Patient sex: M
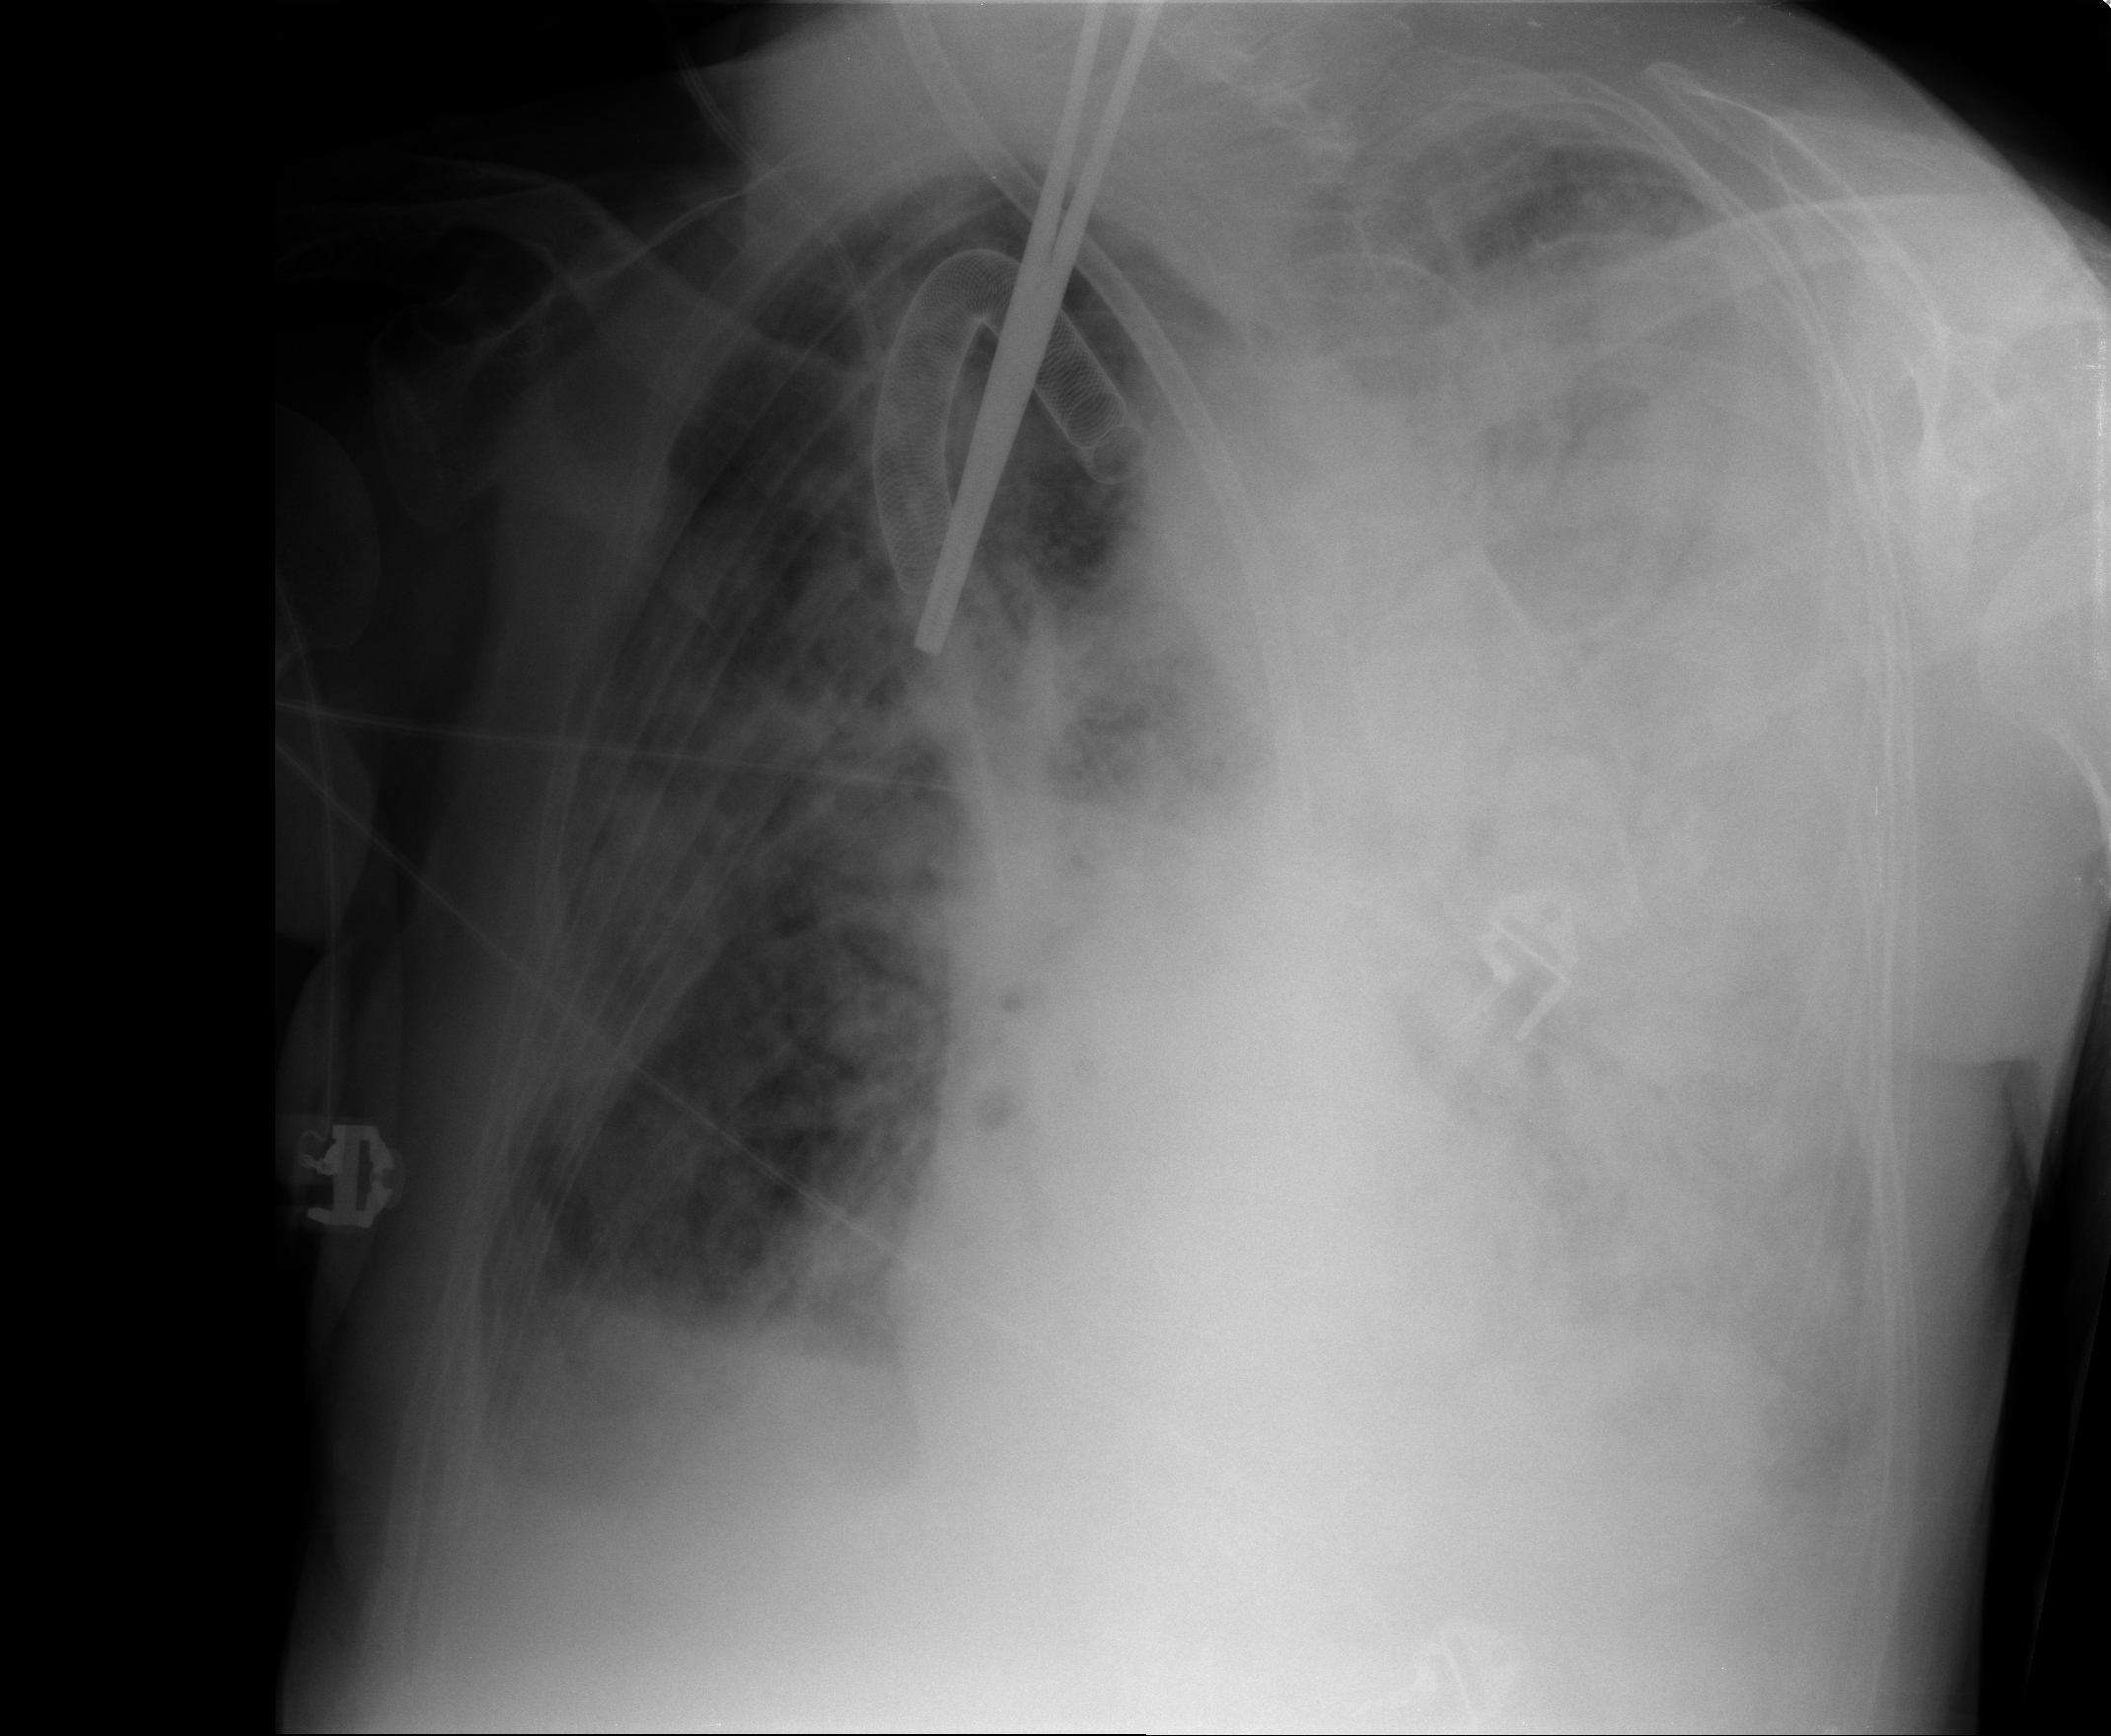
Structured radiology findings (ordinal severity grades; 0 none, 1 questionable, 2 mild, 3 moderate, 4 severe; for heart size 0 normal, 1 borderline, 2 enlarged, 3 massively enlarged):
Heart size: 0
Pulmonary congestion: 0
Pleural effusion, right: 2
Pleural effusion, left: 2
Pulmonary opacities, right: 3
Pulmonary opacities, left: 4
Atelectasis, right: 2
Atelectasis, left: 4